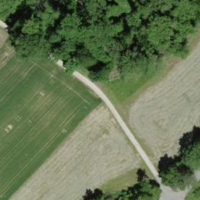
EUNIS habitat code: 52
Species observed at this site:
Dipsacus fullonum